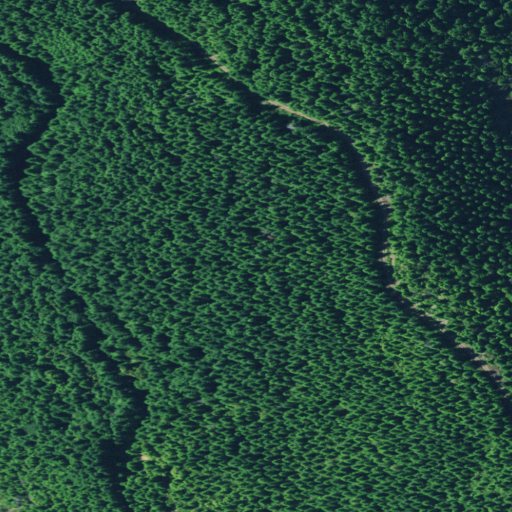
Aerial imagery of mountain in Oregon named Burnt Mountain containing evergreen forest, mixed forest, and shrub